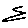
Label: zigzag